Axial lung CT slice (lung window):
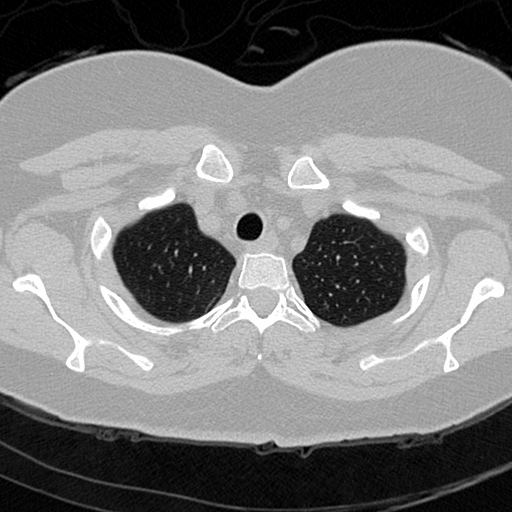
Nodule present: no